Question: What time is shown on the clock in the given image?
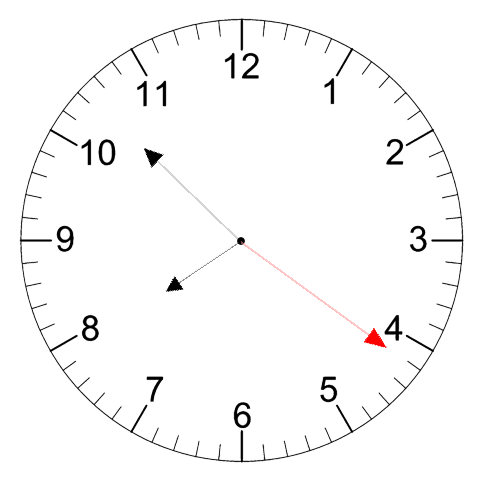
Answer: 07:52:21